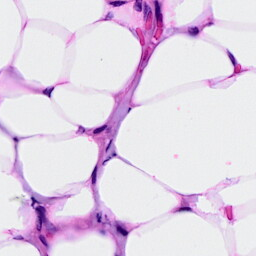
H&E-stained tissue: Breast